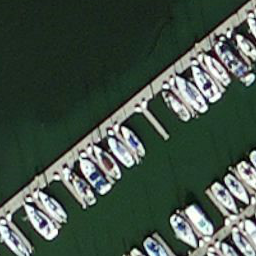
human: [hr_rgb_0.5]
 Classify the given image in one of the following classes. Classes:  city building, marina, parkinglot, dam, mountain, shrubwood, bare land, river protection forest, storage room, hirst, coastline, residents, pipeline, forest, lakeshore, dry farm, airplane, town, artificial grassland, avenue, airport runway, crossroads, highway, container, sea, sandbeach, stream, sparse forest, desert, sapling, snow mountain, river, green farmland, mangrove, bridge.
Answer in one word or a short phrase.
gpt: marina